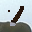
Label: 1